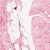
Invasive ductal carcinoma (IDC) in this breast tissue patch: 0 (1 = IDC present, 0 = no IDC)